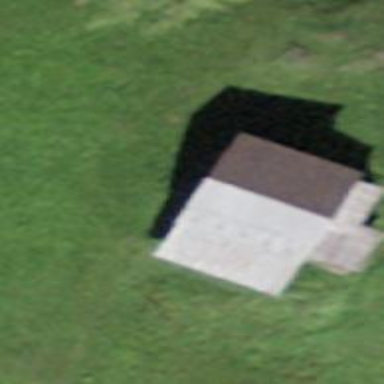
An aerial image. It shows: Barn.